Field crop: maize
Growth stage: 2
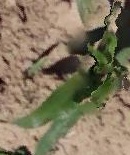
Species: maize